Aerial crown-view tile of a tropical tree (Barro Colorado Island, Panama), acquired 20250124:
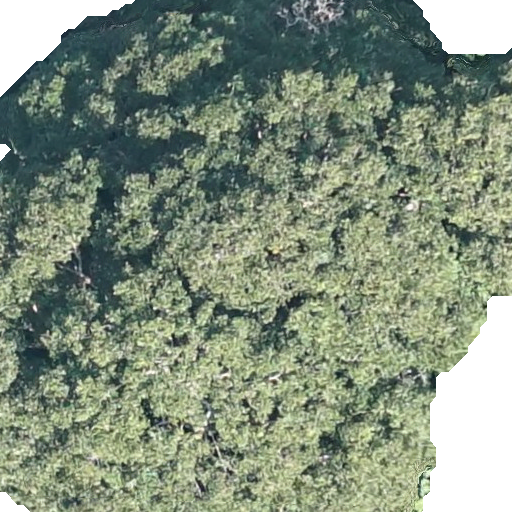
Species: Dipteryx oleifera
GBIF accepted scientific name: Dipteryx oleifera
Crown area: 470.985 m²